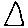
Label: triangle